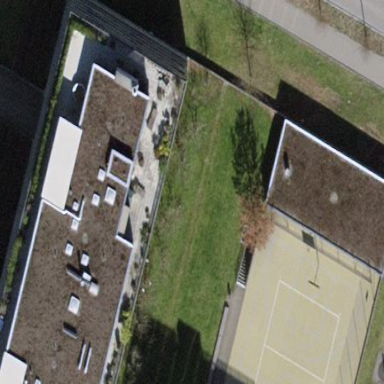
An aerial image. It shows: Building with apartments and flat roof.